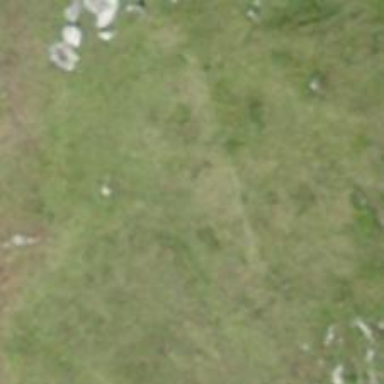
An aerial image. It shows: Wayside cross with historic significance.